Question: I am trying to design an android activity layout, I am using Eclipse with ADT. The layout must look like the screenshot.

My question is to achieve this layout is it better to nest linear layouts, or use a relative layout? which is better to manipulate programatically?
Also In order to have the title bars on top of every section or tab is there any inbuilt widget or do I need to set background or have some sort of a static imageview?
As you can clearly see the application is iOS based and i have to migrate it to android and I am new to android and still working on learning the UI basics. Any help or suggestions are appreciated.
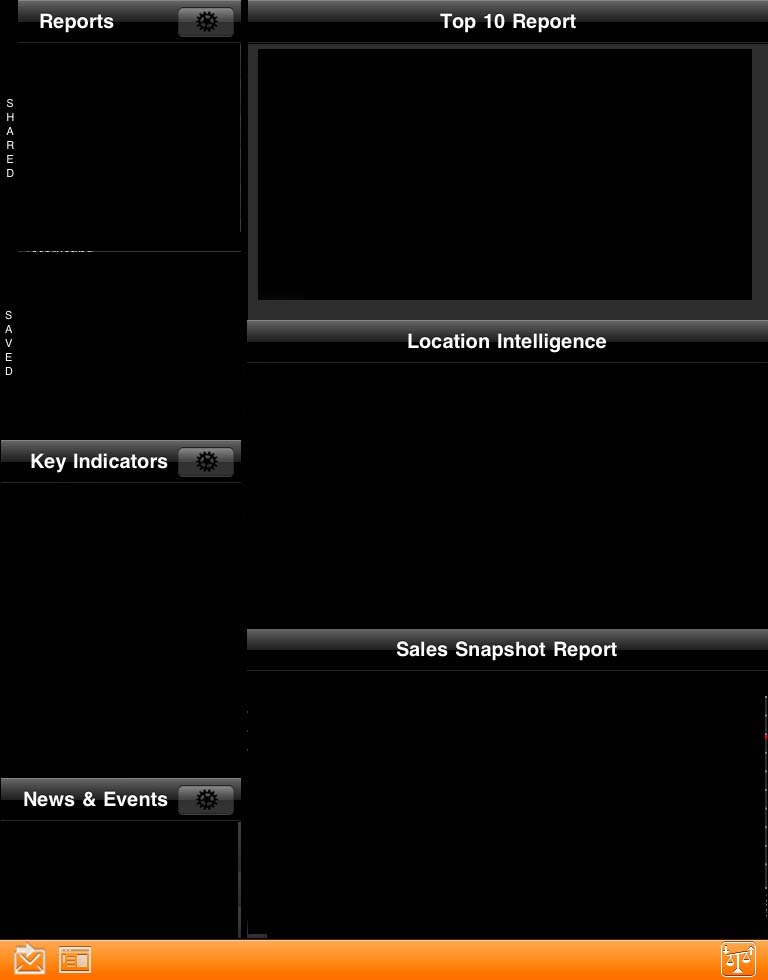
Answer: 1) In this case I would suggest you nest LinearLayouts - you'll find it easier to manipulate the UI using weights.
2) For title bars, you could just use TextViews. Create your title-bar backgrounds using drawable xmls (or use images if you want), and then set your TextView background to the specific drawable.